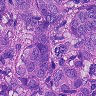
Metastatic tissue present: yes